Question: I have searched in google but i couldn't get it. I need this type where values to be in markers

I couldn't get an idea how to do like what is displayed above.
'''
GoogleMap gm;
gm = ((SupportMapFragment) (getSupportFragmentManager()
.findFragmentById(R.id.map))).getMap();
gm.setOnInfoWindowClickListener(this);
gm.addMarker(new MarkerOptions()
.title(jsonObj.getString("project_name"));
@Override
public void onInfoWindowClick(final Marker marker) {
String name = marker.getTitle(); // this displays when marker window gets tap
}
'''
But the above code just displays when I tap on marker window. I just want to display like above iamge link. How to do that.please help to solve the issue.
Thanks in advance.
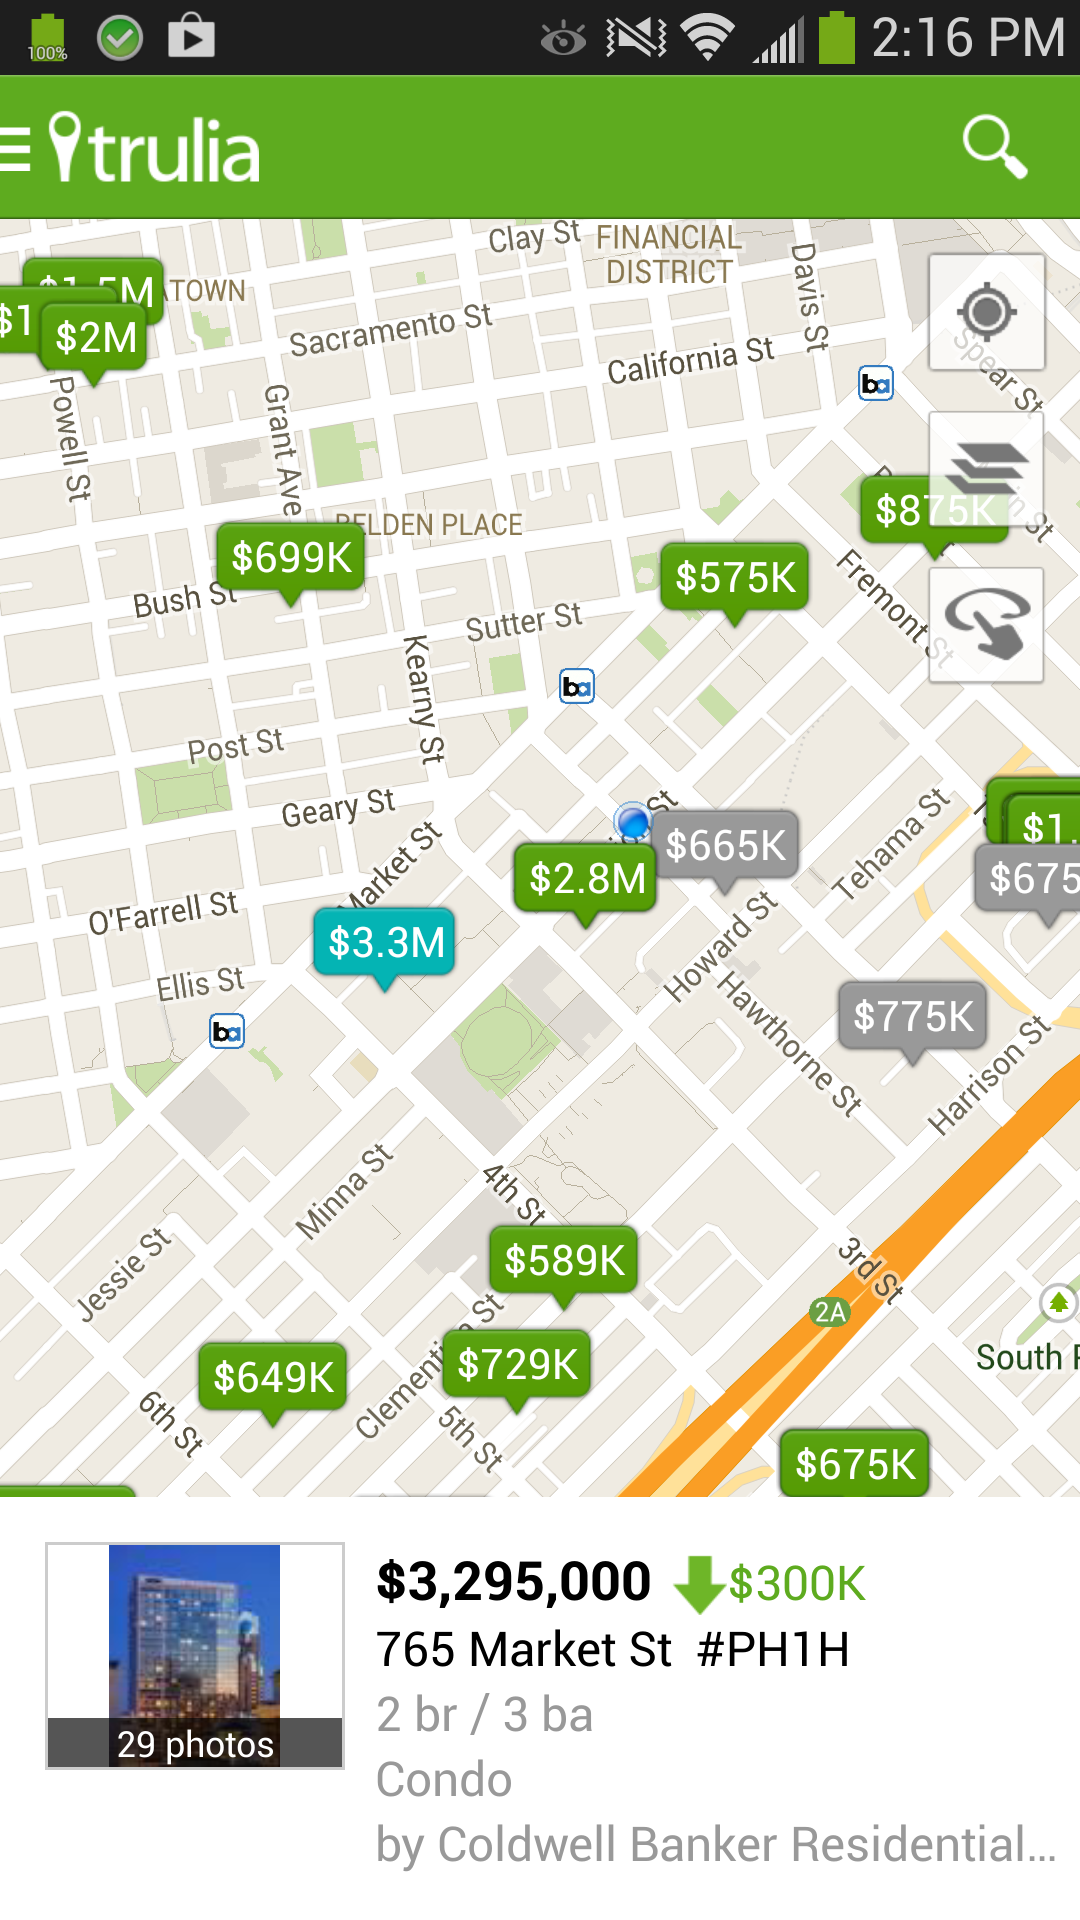
Answer: Use android map utils library
Here's the link to the website and go through the video posted.
<URL>
1.Downlaod the library from
github.com/googlemaps/android-maps-utils
2.To use check this link
<URL>
'''
IconGenerator tc = new IconGenerator(this);
Bitmap bmp = tc.makeIcon("hello"); // pass the text you want.
'''
Then set the bitmap to the map object
'''
.icon(BitmapDescriptorFactory.fromBitmap(bmp)));
'''
Snap